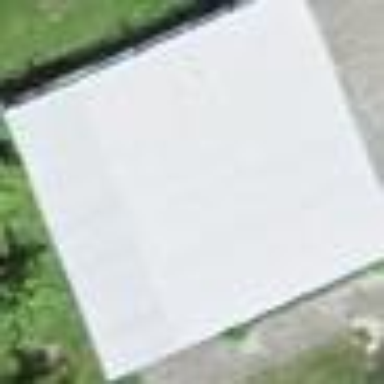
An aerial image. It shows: View of roof of building.